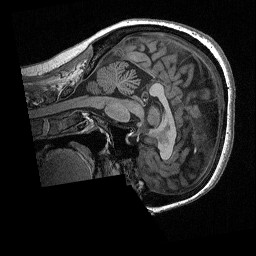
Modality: T1w
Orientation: sagittal
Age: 47
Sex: female
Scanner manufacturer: siemens
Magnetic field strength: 3 T
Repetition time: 2.3 s
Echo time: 0.00298 s